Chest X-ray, PA view. Patient: 46 years old, sex M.
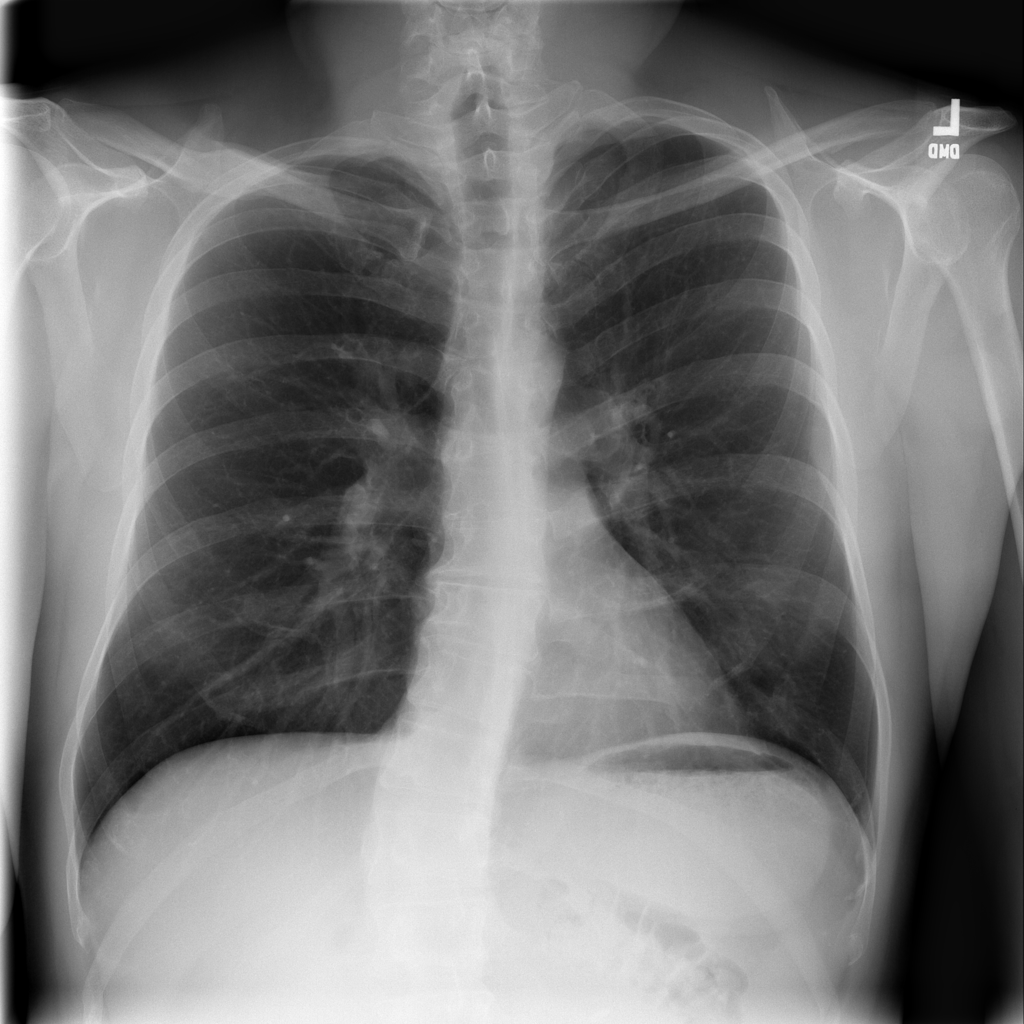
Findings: No Finding